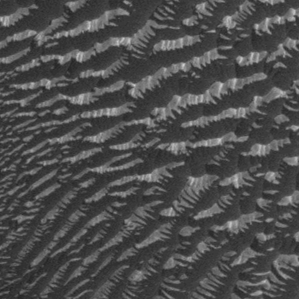
Label: frost